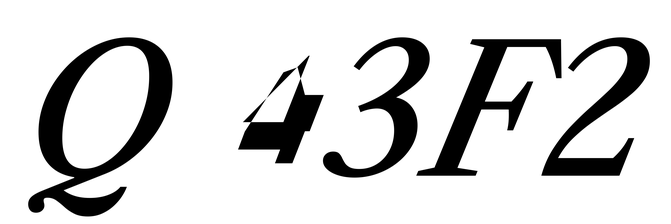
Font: LibreCaslonText-Italic_Medium_Italic